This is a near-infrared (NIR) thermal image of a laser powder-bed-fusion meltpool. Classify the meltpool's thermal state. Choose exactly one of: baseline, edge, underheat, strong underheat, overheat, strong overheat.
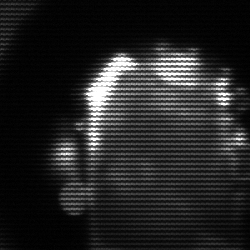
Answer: baseline